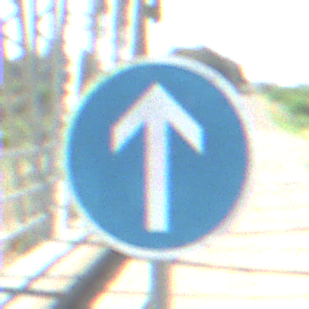
Verkehrszeichen: VorgeschriebeneFahrtrichtungGeradeaus
Umgebung: Outdoor, Special
Tageszeit: MorningAfternoon
Wetter: Clear
Licht: Natural
Jahreszeit: NotSpecified
Kontrast: HighContrast